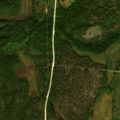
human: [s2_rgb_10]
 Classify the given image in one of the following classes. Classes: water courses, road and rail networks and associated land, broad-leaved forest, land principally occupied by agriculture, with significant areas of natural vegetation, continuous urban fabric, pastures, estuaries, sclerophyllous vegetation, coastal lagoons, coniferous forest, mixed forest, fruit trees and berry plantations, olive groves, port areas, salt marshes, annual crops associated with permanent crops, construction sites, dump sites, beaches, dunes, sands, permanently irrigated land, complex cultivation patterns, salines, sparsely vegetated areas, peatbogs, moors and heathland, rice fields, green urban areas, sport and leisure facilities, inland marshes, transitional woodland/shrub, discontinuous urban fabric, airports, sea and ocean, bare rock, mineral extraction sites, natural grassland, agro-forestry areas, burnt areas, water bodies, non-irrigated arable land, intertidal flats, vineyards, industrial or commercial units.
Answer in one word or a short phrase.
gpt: coniferous forest, transitional woodland/shrub